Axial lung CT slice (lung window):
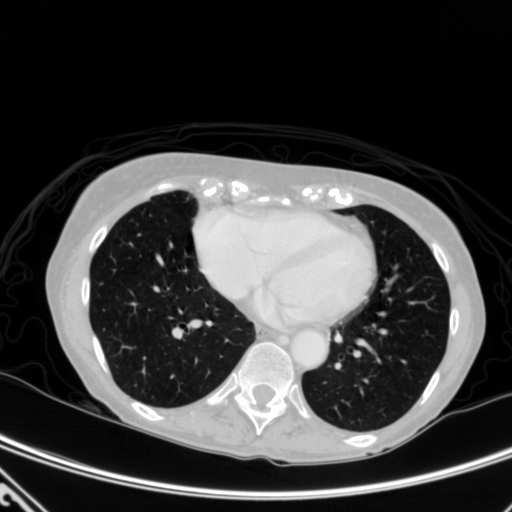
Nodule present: no